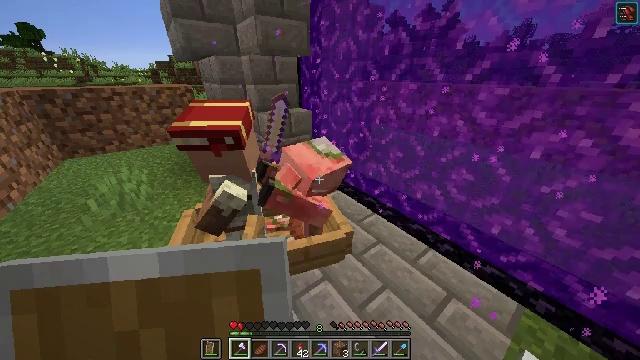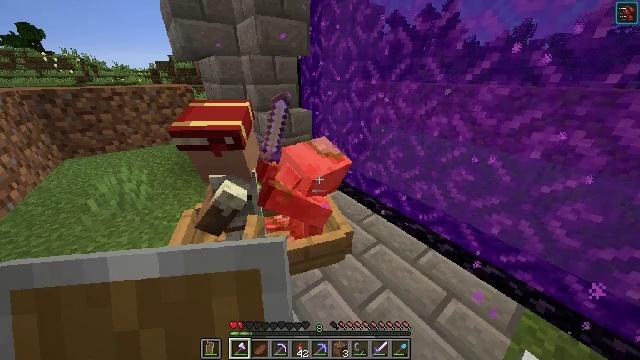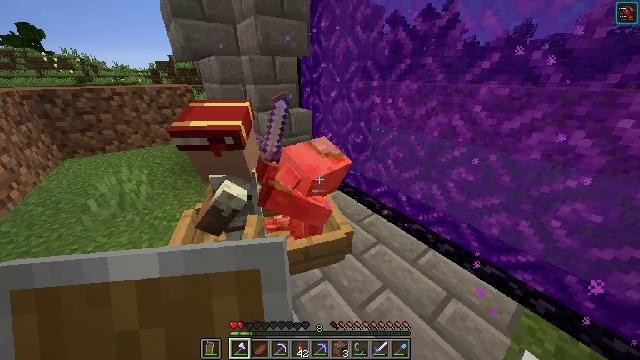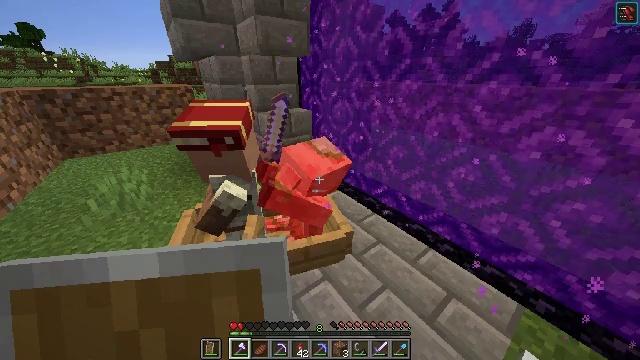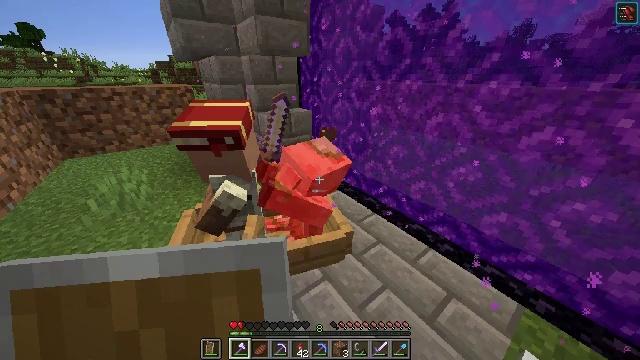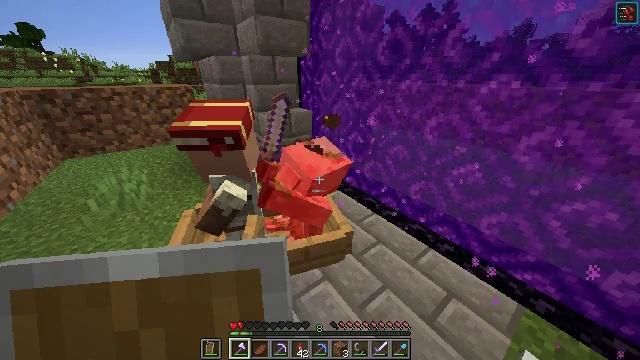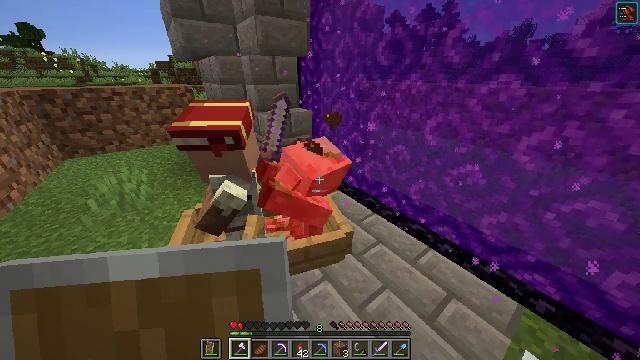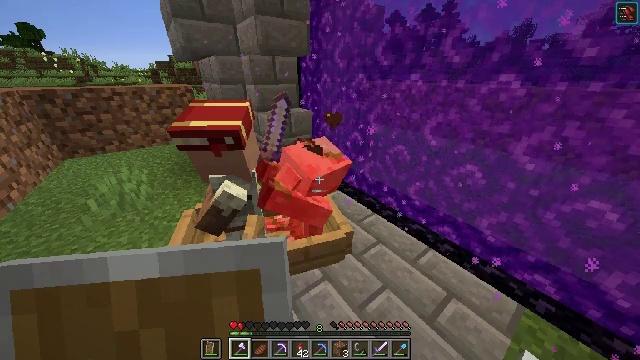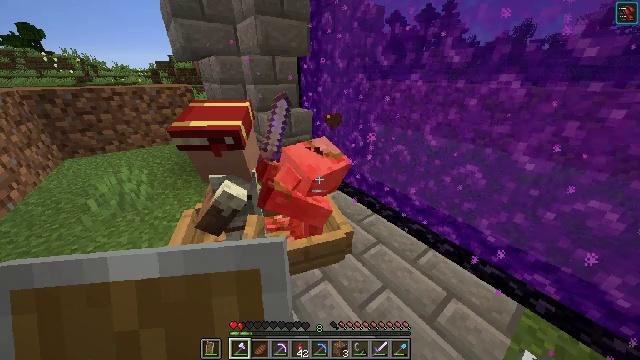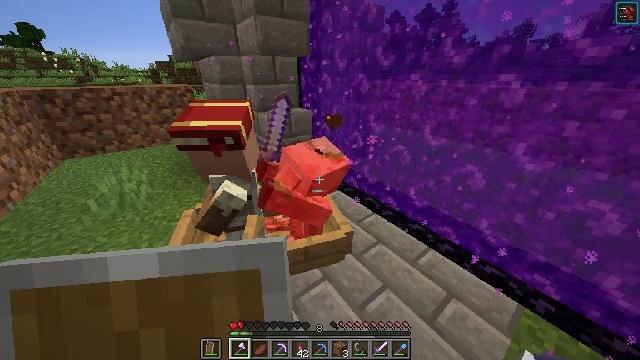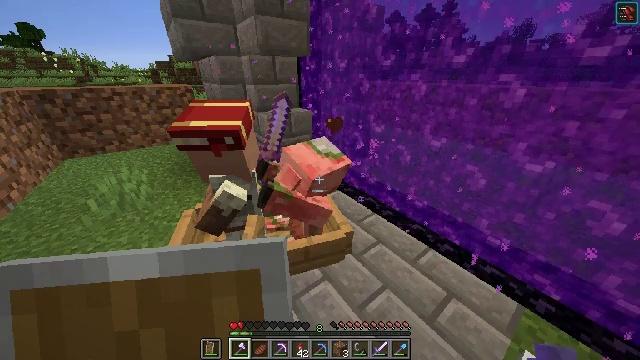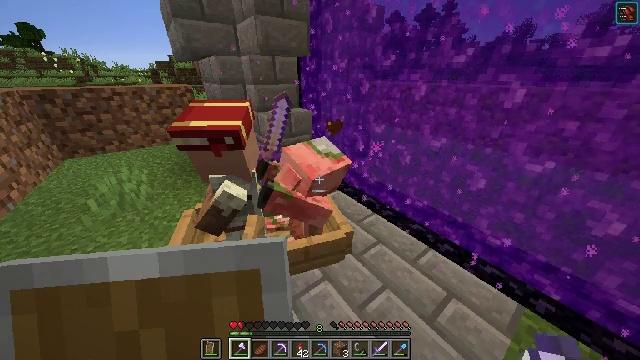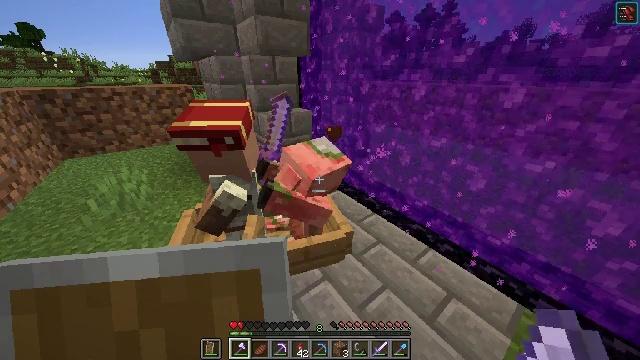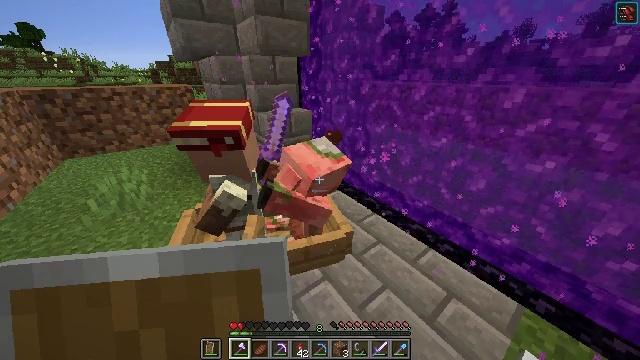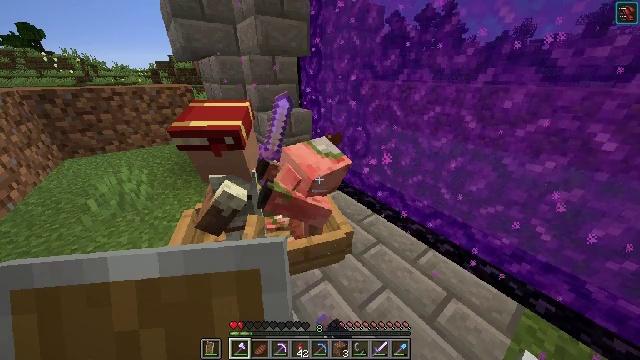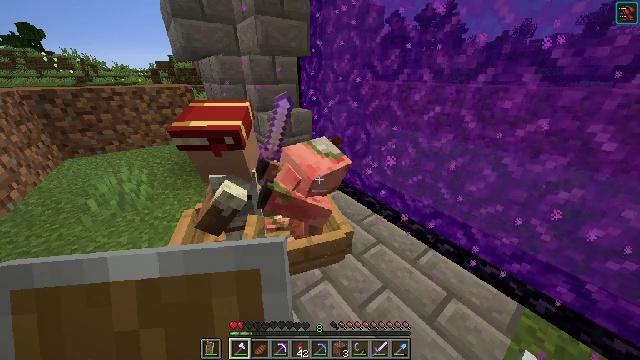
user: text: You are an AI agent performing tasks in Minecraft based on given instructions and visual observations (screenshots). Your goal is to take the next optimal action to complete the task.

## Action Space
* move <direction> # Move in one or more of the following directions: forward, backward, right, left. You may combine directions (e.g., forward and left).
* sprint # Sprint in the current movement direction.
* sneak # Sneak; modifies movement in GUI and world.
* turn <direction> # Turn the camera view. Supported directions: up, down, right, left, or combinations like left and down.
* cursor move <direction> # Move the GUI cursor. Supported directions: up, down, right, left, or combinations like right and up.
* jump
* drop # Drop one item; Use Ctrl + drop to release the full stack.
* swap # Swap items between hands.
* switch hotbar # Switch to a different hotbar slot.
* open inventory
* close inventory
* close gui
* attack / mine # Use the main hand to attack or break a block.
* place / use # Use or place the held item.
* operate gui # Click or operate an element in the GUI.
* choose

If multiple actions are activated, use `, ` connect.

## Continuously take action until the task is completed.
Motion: motion action
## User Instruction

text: Hunt the zombified piglin.
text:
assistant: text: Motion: no_op
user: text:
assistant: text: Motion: no_op
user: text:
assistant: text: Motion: no_op
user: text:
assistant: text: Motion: no_op
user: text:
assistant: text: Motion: no_op
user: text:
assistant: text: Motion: no_op
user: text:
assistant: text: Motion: no_op
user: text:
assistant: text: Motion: no_op
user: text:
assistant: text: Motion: no_op
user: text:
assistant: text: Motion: no_op
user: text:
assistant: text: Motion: no_op
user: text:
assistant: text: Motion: no_op
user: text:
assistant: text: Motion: attack / mine
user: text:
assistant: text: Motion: attack / mine
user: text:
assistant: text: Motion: attack / mine
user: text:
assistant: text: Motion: no_op
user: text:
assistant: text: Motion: no_op
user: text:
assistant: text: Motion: no_op